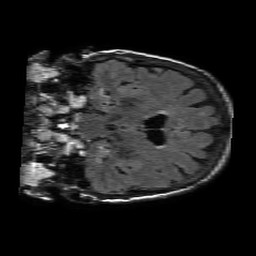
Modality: FLAIR
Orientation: coronal
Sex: female
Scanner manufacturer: philips
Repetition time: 11 s
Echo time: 0.125 s